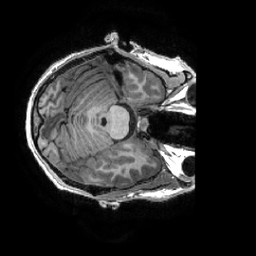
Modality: T1w
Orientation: axial
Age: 31
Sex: male
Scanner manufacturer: ge
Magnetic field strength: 3 T
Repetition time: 0.0073 s
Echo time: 0.003 s